Field crop: maize
Growth stage: 2
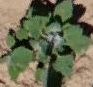
Species: chenopodium